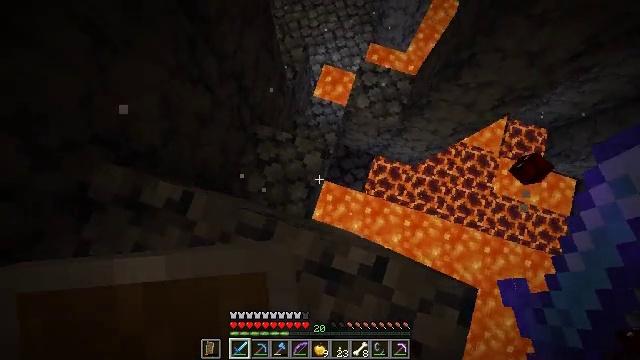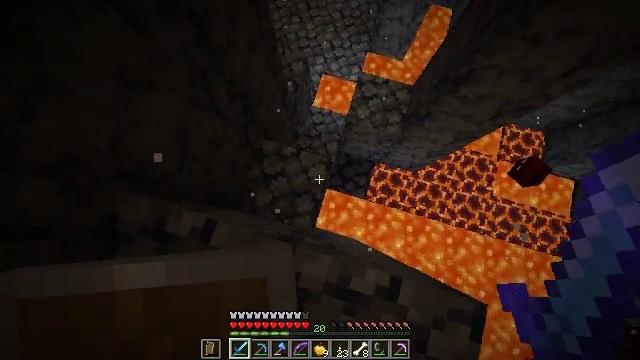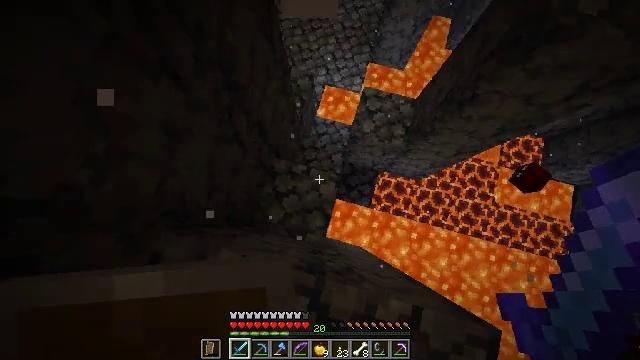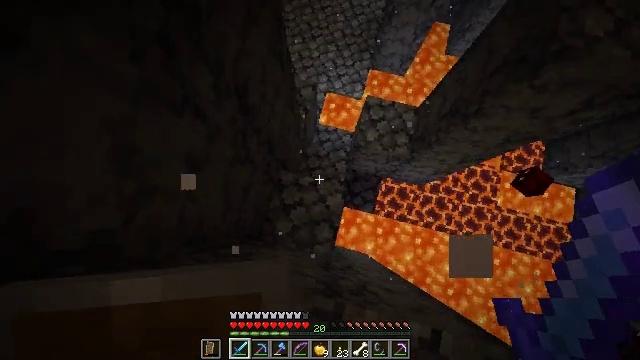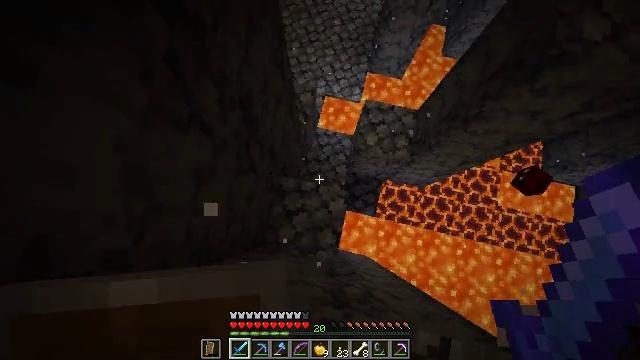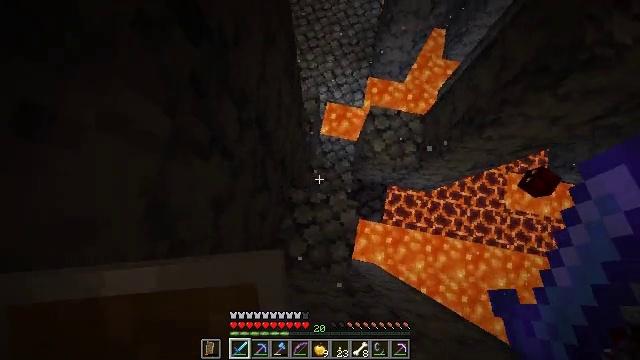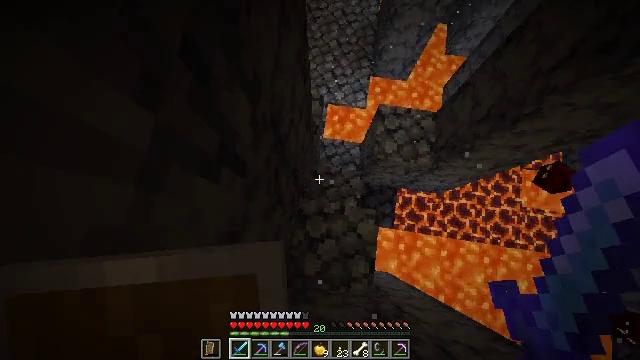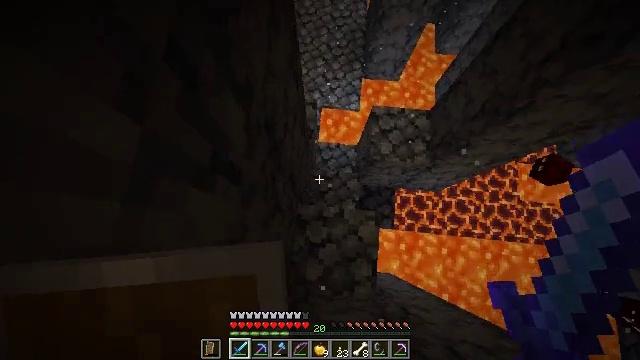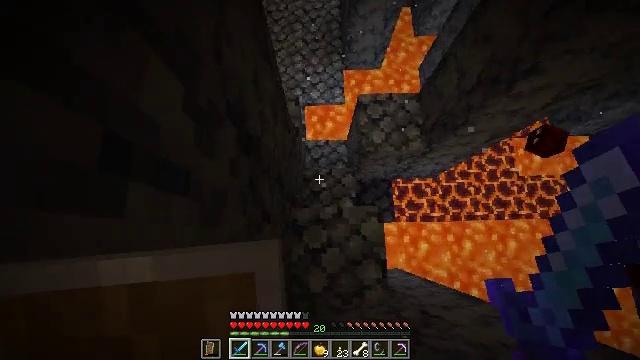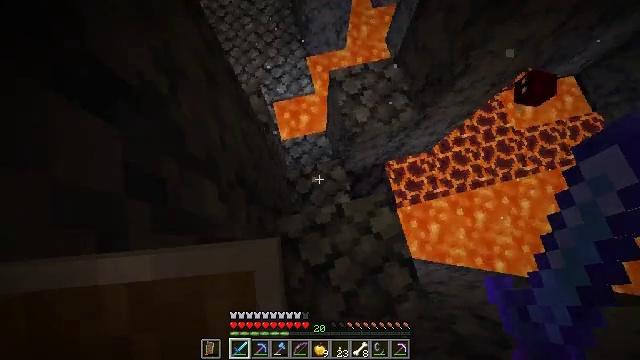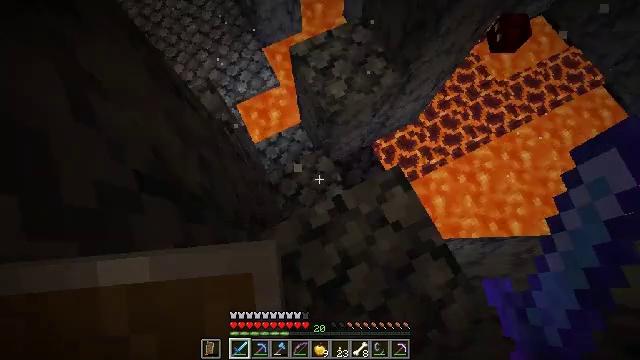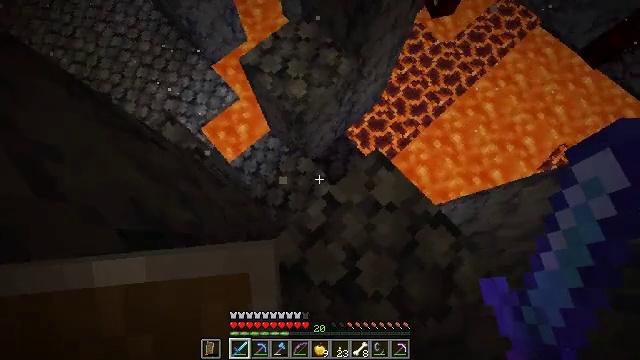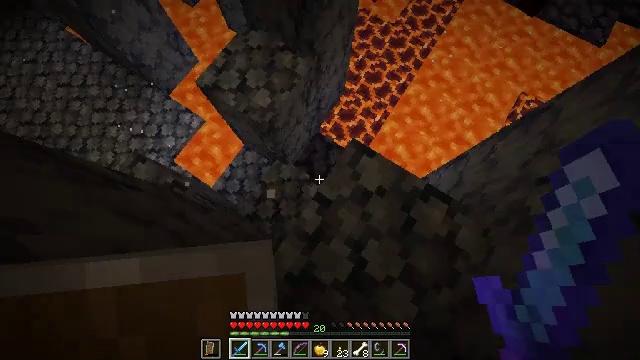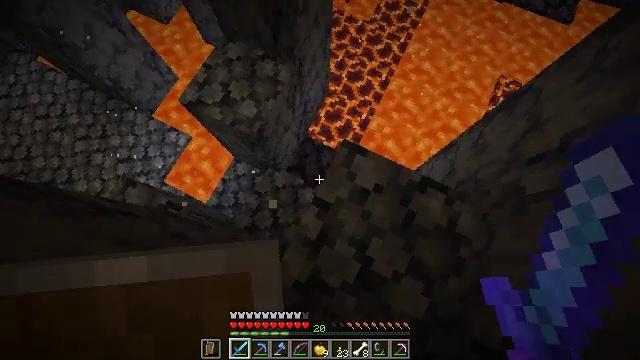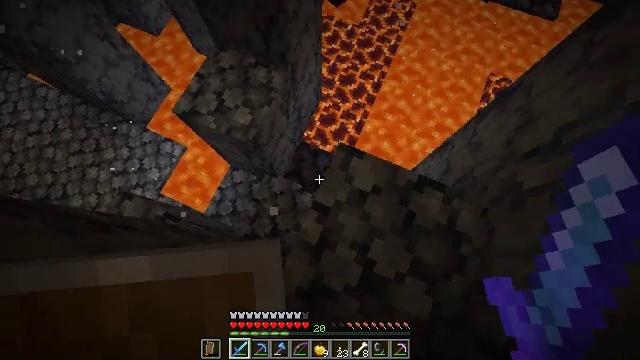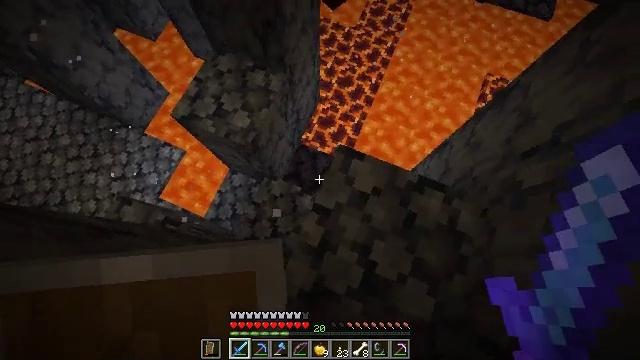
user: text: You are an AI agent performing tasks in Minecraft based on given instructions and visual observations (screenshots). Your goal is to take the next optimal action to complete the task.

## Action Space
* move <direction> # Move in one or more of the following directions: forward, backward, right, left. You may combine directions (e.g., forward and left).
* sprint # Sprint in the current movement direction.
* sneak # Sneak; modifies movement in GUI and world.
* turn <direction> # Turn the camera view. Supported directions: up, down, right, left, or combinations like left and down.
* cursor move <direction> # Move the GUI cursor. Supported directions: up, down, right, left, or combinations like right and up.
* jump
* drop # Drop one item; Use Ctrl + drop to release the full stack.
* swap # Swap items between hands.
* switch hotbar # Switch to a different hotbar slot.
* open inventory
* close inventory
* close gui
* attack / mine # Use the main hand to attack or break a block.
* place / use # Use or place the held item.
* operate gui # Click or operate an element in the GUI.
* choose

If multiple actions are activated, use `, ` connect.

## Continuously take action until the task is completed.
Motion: motion action
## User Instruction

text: Fight hostile mobs.
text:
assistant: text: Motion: move forward and move left, turn right
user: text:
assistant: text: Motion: move forward and move left, turn right
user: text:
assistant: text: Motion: move forward and move left, turn right
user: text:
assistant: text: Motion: move forward and move left, turn right
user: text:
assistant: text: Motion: move forward and move left, turn right
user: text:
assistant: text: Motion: move left, turn right
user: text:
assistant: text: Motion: turn right
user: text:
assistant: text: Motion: turn right
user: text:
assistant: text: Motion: turn right
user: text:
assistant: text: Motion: turn right
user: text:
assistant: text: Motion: turn right
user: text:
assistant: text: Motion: turn right
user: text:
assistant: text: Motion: turn right
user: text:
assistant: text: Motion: turn right
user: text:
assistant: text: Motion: move left
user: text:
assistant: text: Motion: move left
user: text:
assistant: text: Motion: move left, turn right
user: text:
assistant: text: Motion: move left, turn right and up
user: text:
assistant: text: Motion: move left, turn right and up
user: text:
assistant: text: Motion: turn right and up
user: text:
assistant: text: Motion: turn right and up
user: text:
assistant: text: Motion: turn right and up
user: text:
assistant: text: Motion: move right, turn right and up
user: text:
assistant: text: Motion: move right
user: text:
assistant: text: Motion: move right
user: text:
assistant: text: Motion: move right
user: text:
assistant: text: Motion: move right
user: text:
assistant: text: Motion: no_op
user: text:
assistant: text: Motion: no_op
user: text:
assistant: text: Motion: no_op